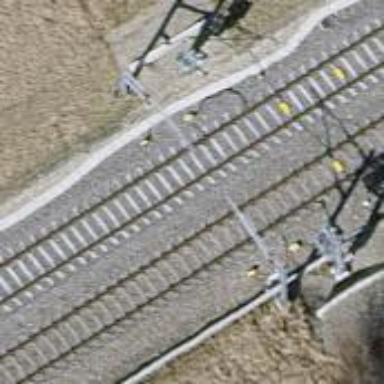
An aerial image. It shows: Railway track with contact line for electrification.